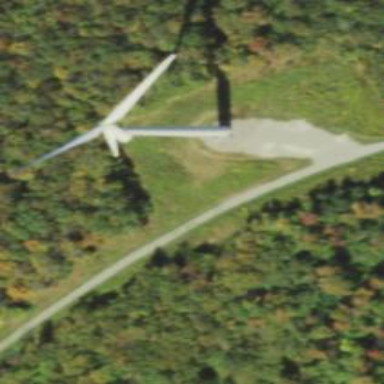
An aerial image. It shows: Wind generator powered by horizontal axis wind turbine.